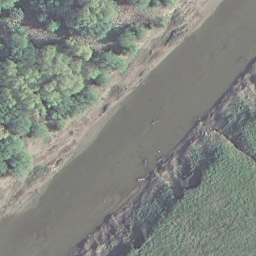
Label: river